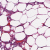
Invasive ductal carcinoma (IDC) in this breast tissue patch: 0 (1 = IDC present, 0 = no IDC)